Question: At each time, any colored ball can be exchanged with the white ball. How many such exchanges are needed at least to make all the red balls arranged in front of the green balls (white ball positions are arbitrary)?
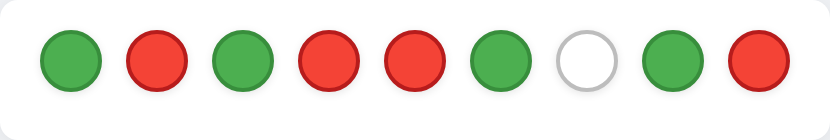
Answer: 3